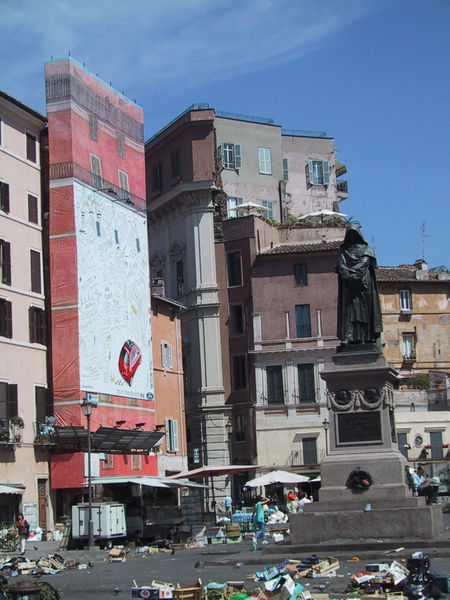
Titel: Campo de’Fiori
Standort: Rom, Piazza di Campo de’ Fiori (EU - I - Latium)
Schlagwörter: blau, himmel, mann, umhang, menschen, sitzen, stadt, ausschnitt, bunt, fenster, frau, lampe, laterne, schwarz, straße, weiss, dach, gebäude, haus, rot, schirm, sonnenschirm, leute, wand, architektur, mensch, sockel, häuser, mantel, stehend, girlande, schräg, brunnen, ranken, skulptur, springbrunnen, statue, balkon, farbig, fassade, fassaden, italien, kisten, schachteln, leer, dächer, markt, platz, auto, tafel, detail, wandgemälde, bronze, podest, foto, fotografie, wände, reste, gerüst, denkmal, text, schirme, plakat, stand, kranz, rom, marktplatz, schief, kaputze, standbild, kapuze, unordnung, bauwerk, baustelle, sonnenschirme, container, piazza, abfall, hochhäuser, müll, mül, freiheitskämpfer, müllsack, scheinfassade, mercato, obstkisten, laderne